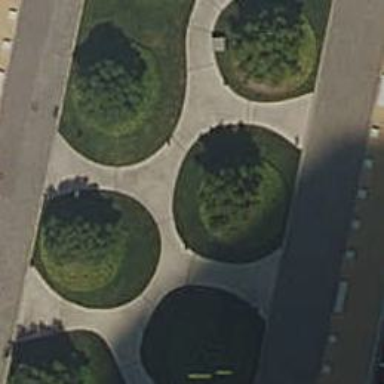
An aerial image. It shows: Semi-evergreen tree with broadleaved leaves.